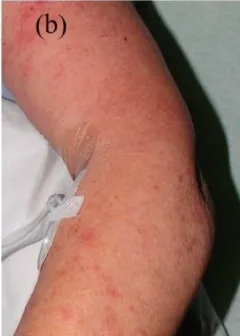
Development of the rash and timeline. Left forearm. Together with beginning denudation 40 days after onset of the rash.
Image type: medical_photograph (skin_photograph)